Current action and preconditions to check: trajectory_clear

Your task: For each precondition in the list above, predict whether it will hold at this action.

Consider the current scene as observed from the mobile robot's camera, and analyze the predicted future states of all dynamic agents (e.g., people, animals, vehicles, or any moving entities) within the NEXT SECOND.

IMPORTANT: Only answer "very likely" if you are absolutely certain—based on strong, clear evidence—that a dynamic agent will violate the precondition in the predicted future state. Do NOT answer "very likely" for unlikely, ambiguous, or low-probability risks.

Ask yourself for each precondition: Is there a high probability, with clear and convincing evidence, that the predicted future states of any dynamic agent will interfere with the predicted future state of the currently executing action within the NEXT SECOND, causing that precondition to fail?

Assess the risk level based on these predictions. Use "likely" or "very likely" if motions create a clear risk of interference.

Use "neutral" or "improbable" if agents are nearby but their predicted paths are clearly diverging or non-conflicting.

Failure Risk Categories: "very improbable", "improbable", "neutral", "likely", "very likely"

Answer Format: Output ONLY the probability_of_failure value from these categories: "very improbable", "improbable", "neutral", "likely", "very likely"

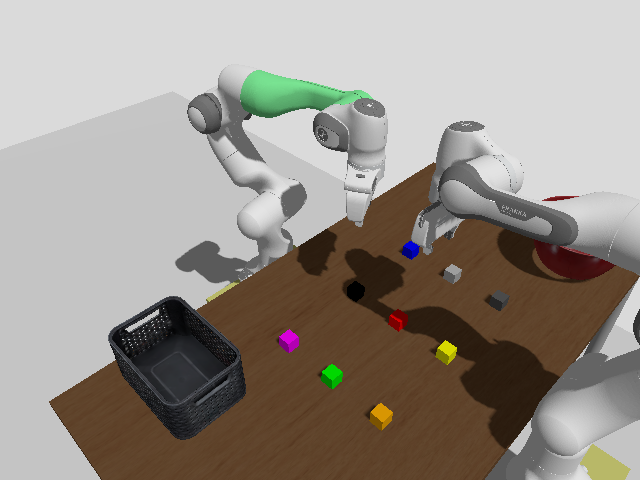

Answer: likely